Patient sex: M
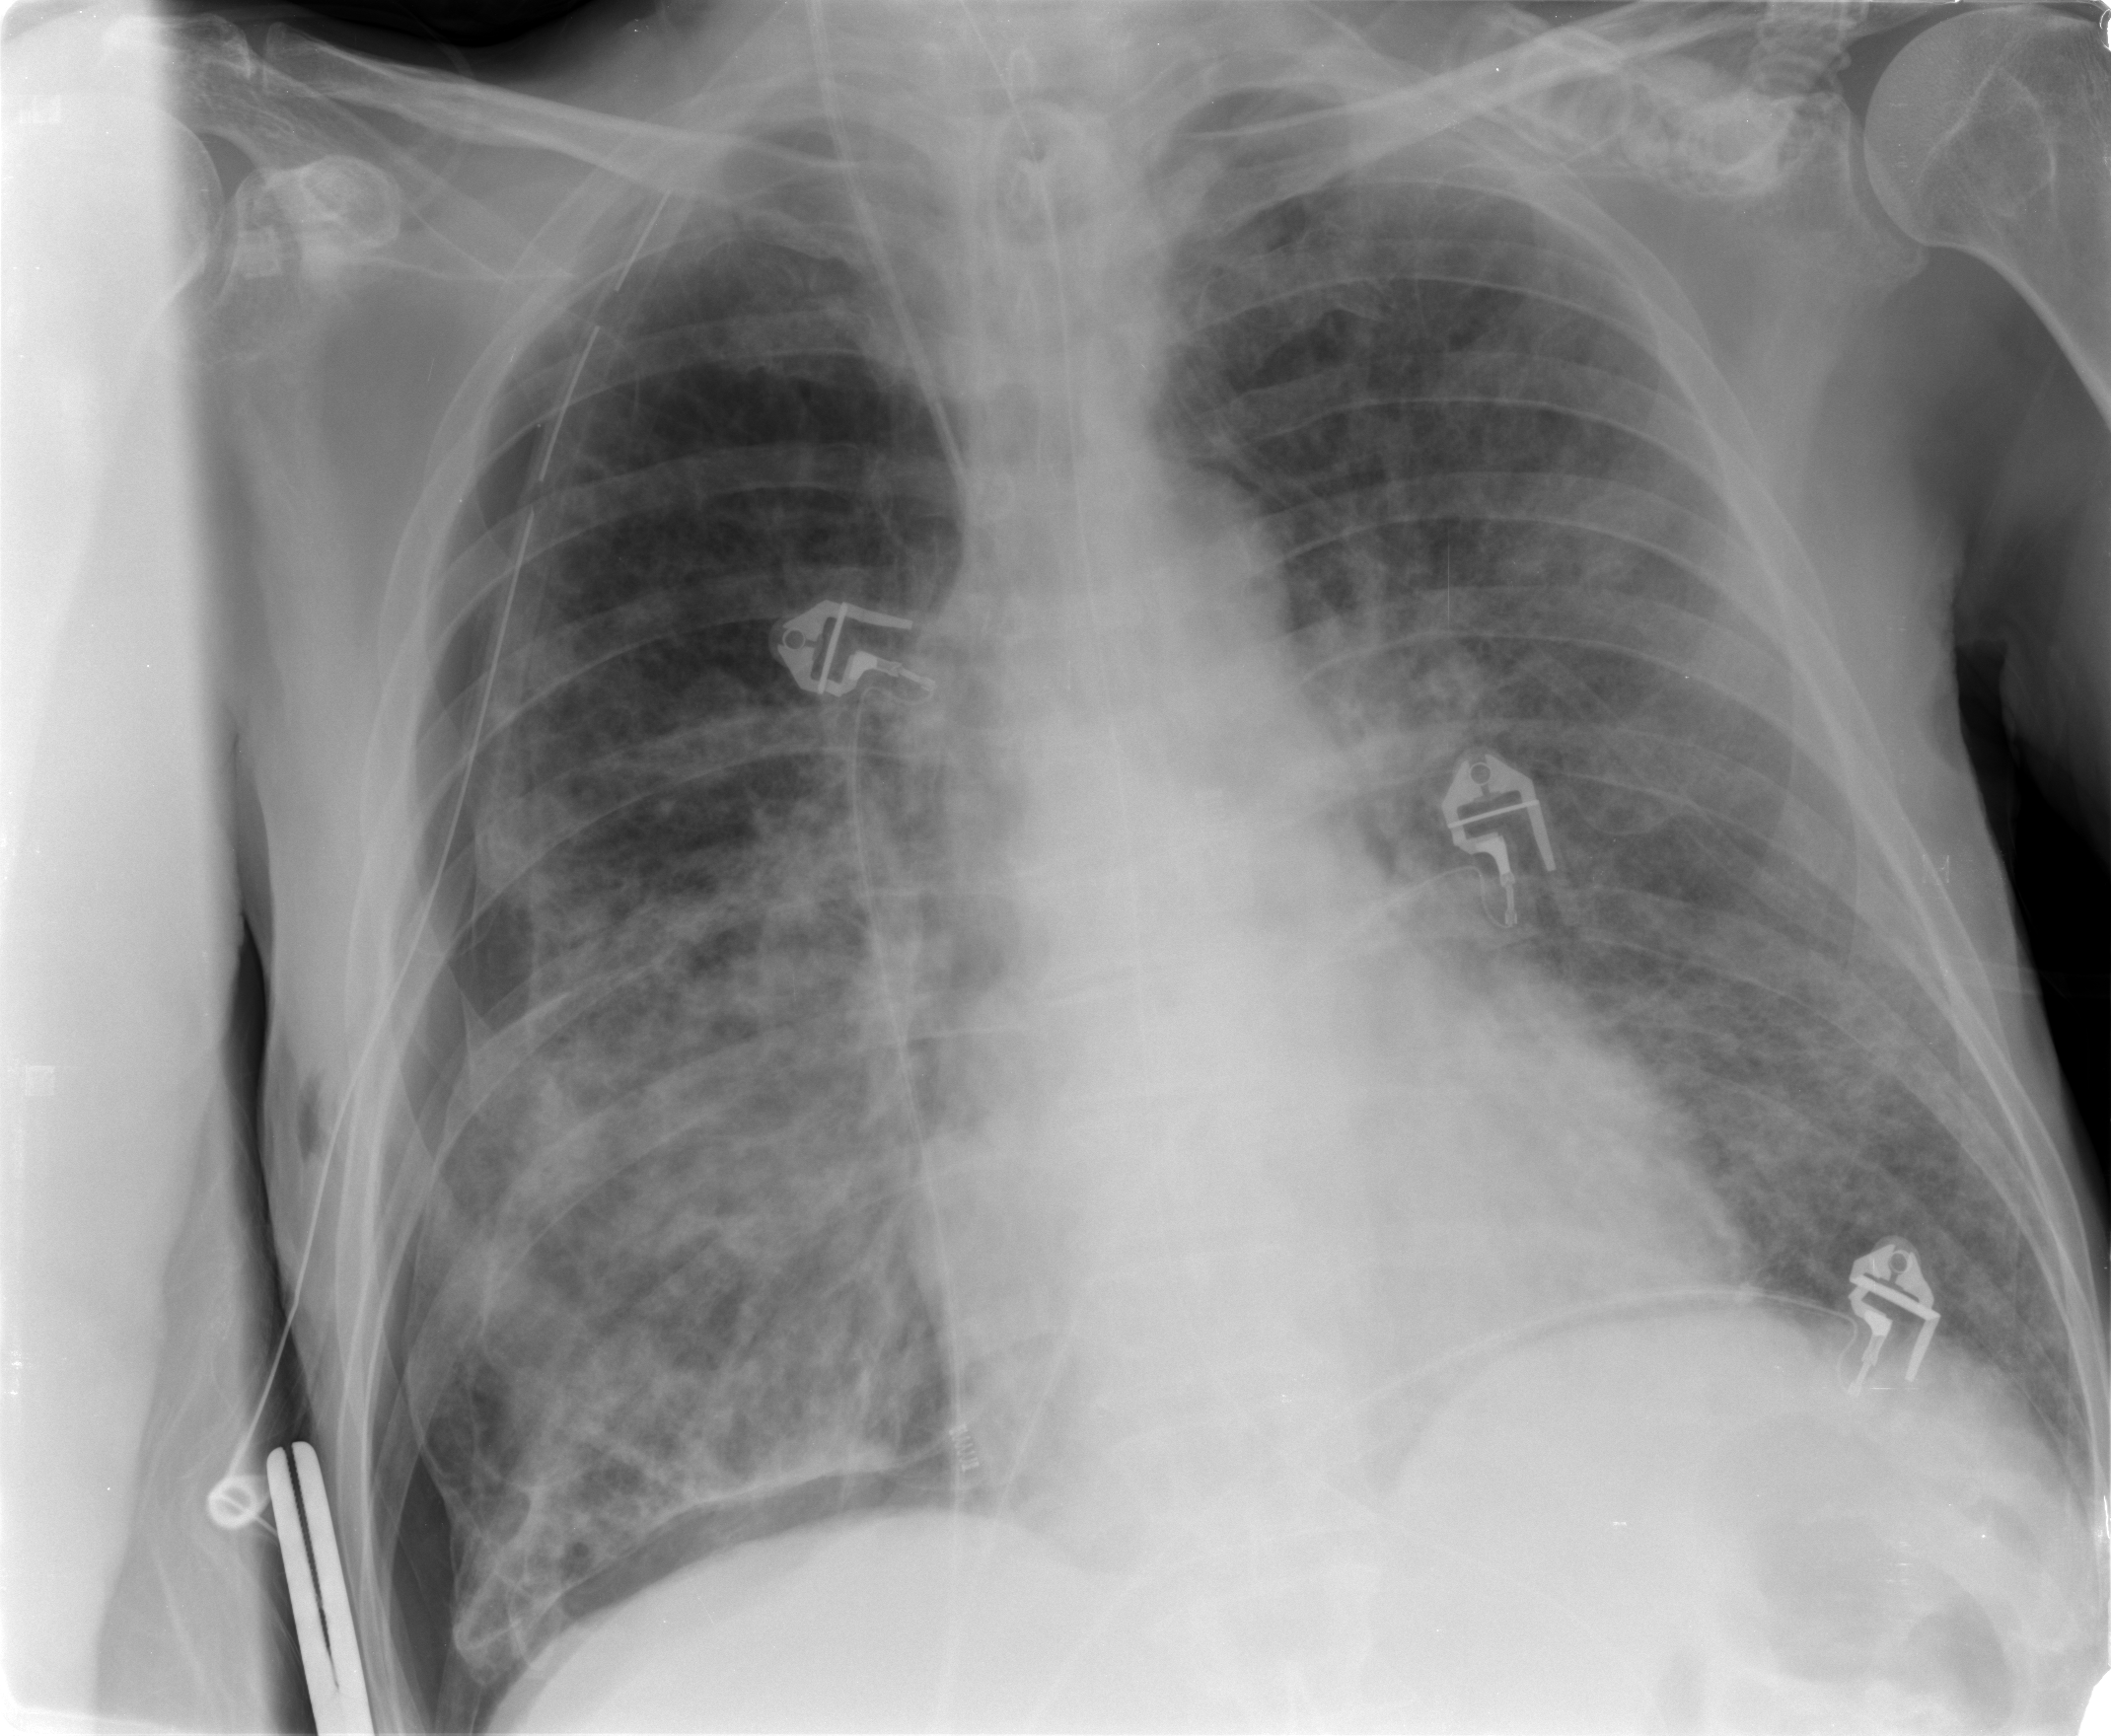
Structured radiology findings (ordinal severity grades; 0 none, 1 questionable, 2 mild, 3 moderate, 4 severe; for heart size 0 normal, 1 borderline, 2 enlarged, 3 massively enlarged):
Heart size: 0
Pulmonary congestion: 2
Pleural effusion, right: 0
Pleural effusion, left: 0
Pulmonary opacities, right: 3
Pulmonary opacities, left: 3
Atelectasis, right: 2
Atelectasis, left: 2